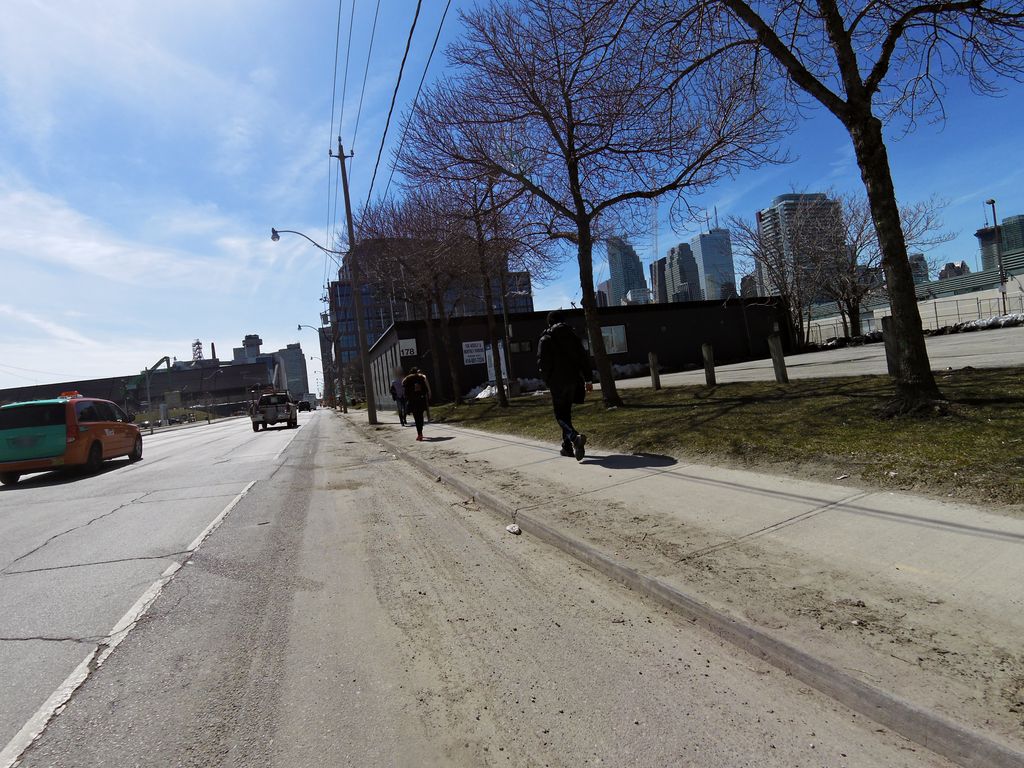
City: toronto